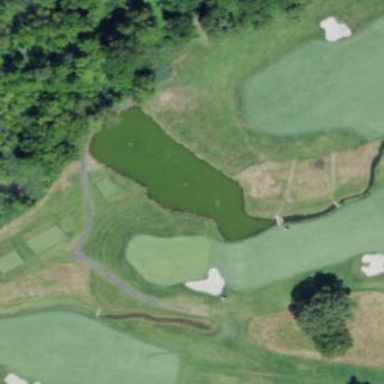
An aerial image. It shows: Picturesque scene of golf course with lateral water hazard.